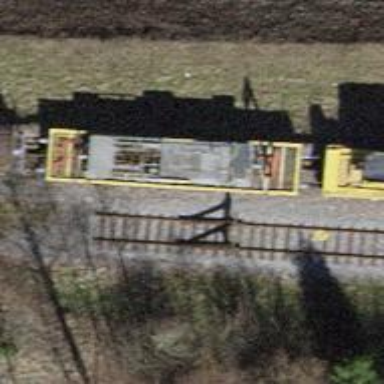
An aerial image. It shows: Railway buffer stop.